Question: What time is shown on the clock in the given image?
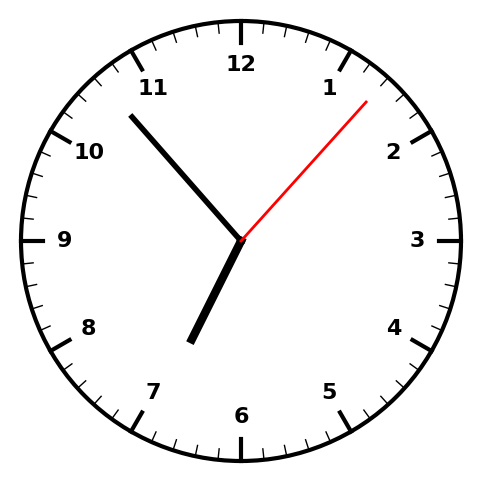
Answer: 06:53:07